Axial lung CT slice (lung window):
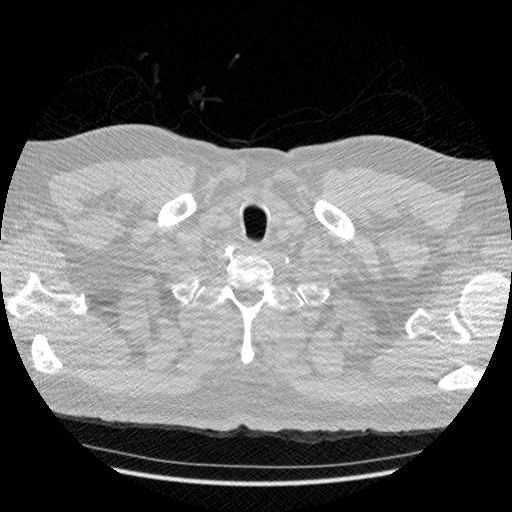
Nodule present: no